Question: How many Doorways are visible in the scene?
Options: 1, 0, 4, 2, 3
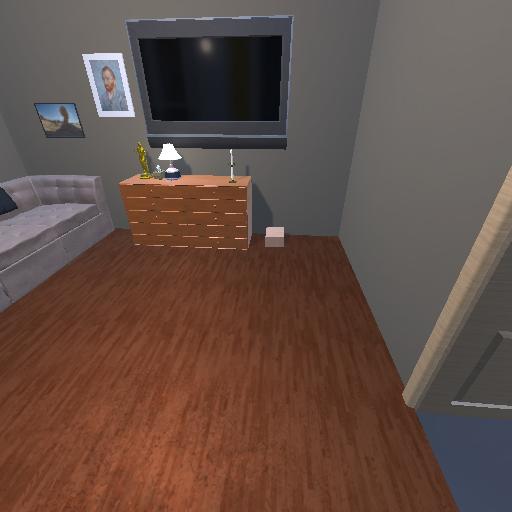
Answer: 1